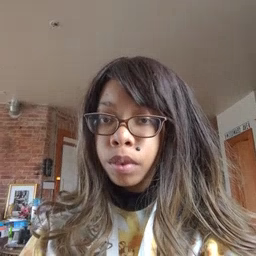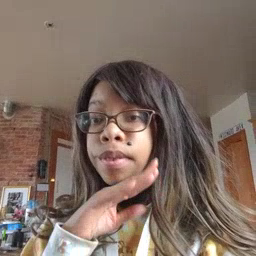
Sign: pig